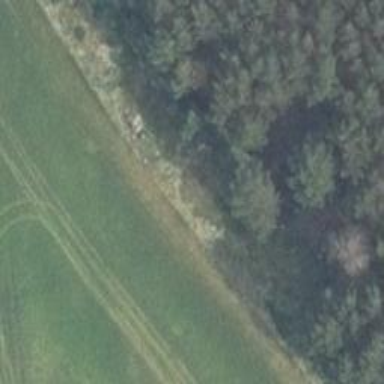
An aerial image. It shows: Hunting stand.